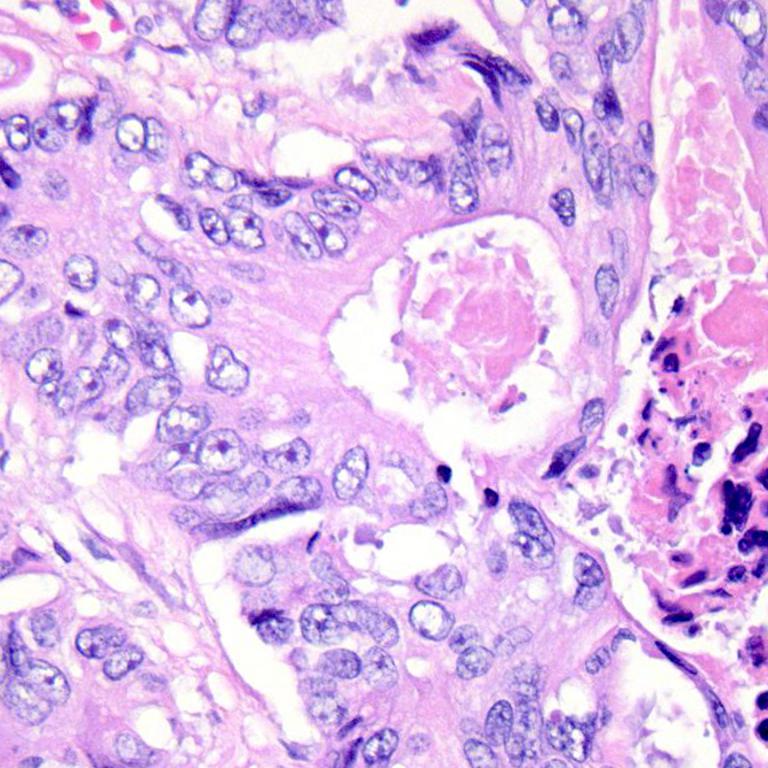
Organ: colon
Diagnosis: adenocarcinomas